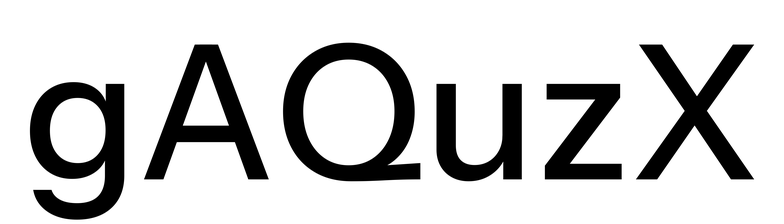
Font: InstrumentSans_Medium